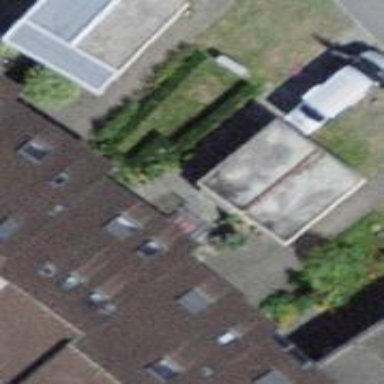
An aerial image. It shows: Group of garages.